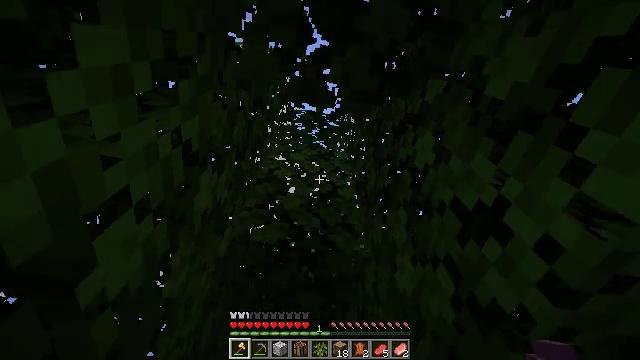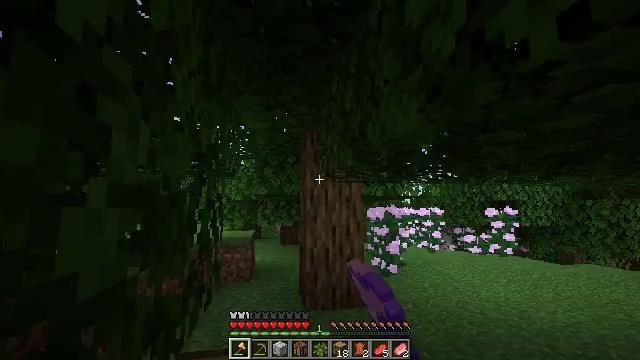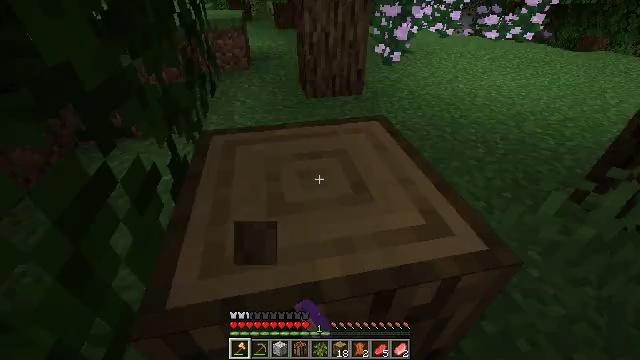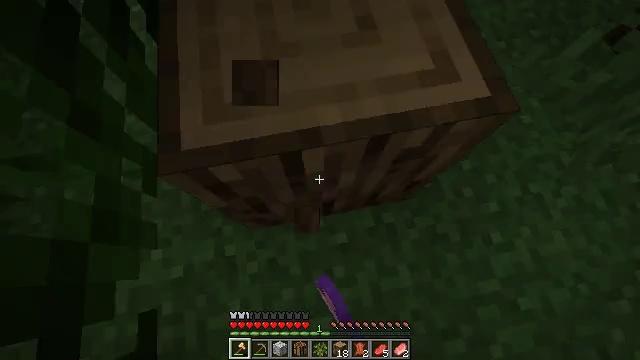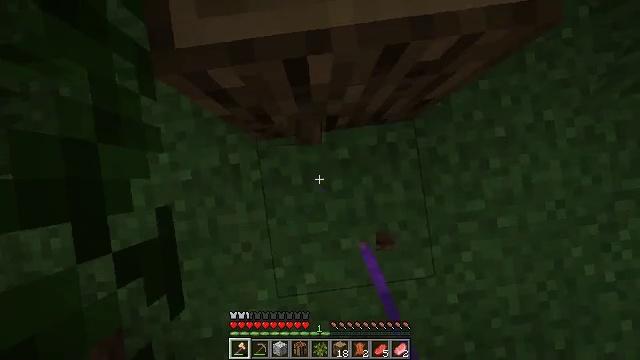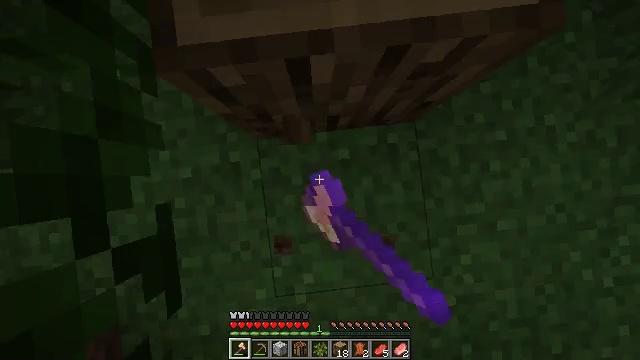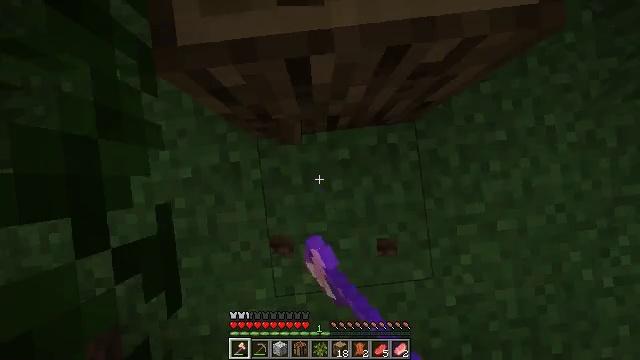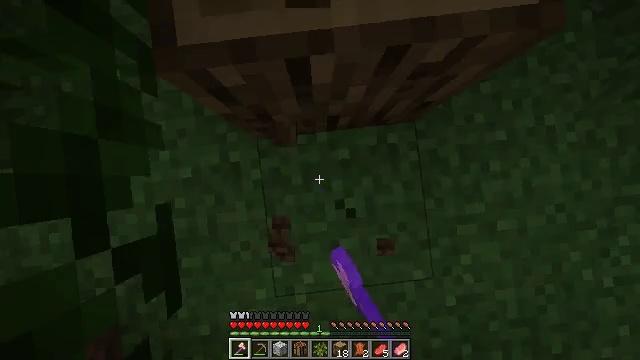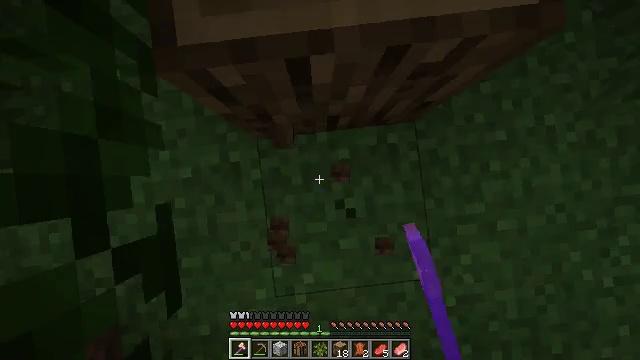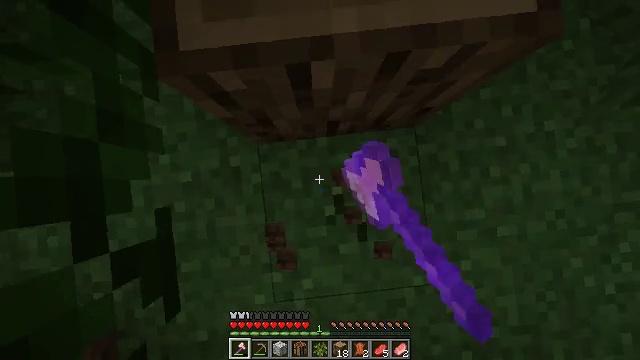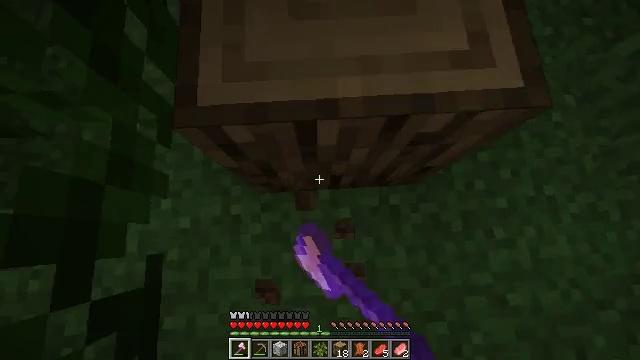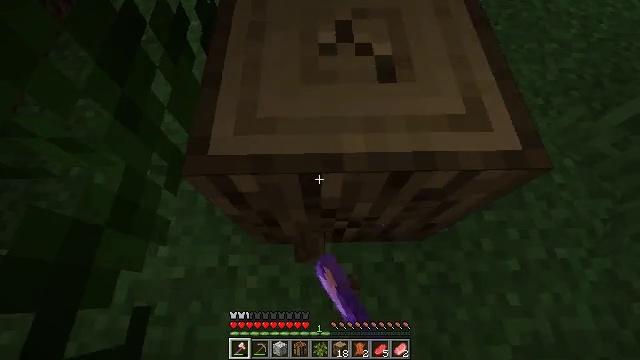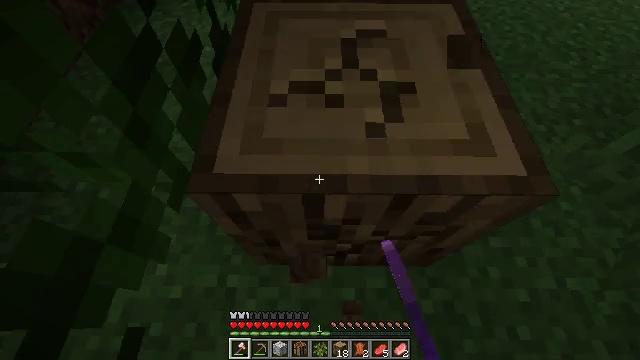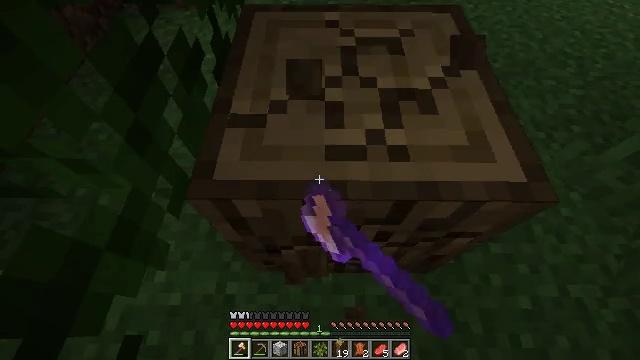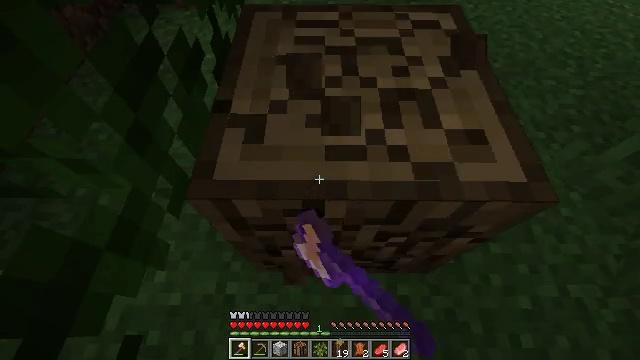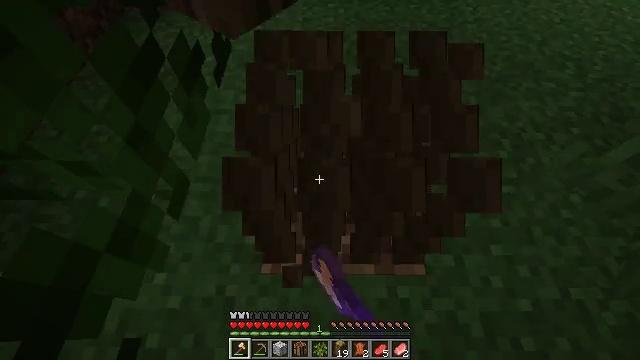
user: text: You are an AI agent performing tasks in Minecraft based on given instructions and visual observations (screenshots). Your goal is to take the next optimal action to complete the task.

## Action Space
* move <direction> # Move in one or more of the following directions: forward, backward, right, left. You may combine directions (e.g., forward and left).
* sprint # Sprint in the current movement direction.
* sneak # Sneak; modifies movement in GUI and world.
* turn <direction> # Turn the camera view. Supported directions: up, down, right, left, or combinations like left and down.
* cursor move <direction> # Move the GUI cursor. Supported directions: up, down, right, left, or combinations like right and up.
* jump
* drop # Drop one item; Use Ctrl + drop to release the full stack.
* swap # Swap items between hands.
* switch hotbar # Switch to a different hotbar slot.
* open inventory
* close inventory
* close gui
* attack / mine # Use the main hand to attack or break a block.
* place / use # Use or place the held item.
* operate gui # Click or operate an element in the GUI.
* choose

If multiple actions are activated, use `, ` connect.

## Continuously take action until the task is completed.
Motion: motion action
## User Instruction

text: Chop down the oak log.
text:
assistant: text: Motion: turn down, attack / mine
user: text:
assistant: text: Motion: turn down, attack / mine
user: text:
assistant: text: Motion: turn down, attack / mine
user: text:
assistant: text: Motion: turn left and down, attack / mine
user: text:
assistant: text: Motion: turn left and down, attack / mine
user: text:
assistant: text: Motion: turn down, attack / mine
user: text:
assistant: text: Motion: attack / mine
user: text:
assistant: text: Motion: attack / mine
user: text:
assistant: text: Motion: turn up, attack / mine
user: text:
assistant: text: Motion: turn left and up, attack / mine
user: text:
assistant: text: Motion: turn left and up, attack / mine
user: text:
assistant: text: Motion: turn left and up, attack / mine
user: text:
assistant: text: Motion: turn up, attack / mine
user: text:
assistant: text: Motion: attack / mine
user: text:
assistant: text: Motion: attack / mine
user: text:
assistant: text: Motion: attack / mine
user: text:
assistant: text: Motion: turn up, attack / mine
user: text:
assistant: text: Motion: move forward, turn up, attack / mine
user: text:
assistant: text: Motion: move forward, turn right and up, attack / mine
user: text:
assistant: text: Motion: move forward, turn right and up, attack / mine
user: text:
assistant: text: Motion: move forward, turn right and up
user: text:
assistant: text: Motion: move forward, turn right and up
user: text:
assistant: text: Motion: move forward, turn right and up
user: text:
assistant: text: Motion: move forward, turn right and up
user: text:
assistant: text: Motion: move forward, sprint, turn right and up
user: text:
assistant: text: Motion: move forward, sprint, turn right and up
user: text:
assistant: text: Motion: move forward, sprint, turn left
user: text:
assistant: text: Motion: move forward, sprint, turn left
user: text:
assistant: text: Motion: move forward, turn left and down, attack / mine
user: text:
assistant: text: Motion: move forward, turn left, attack / mine